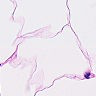
Metastatic tissue present: no